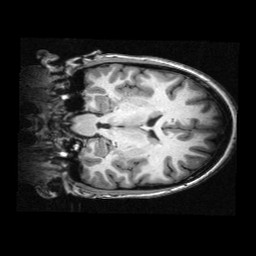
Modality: T1w
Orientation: coronal
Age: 22
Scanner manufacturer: siemens
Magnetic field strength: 3 T
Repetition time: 2.3 s
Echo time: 0.00336 s